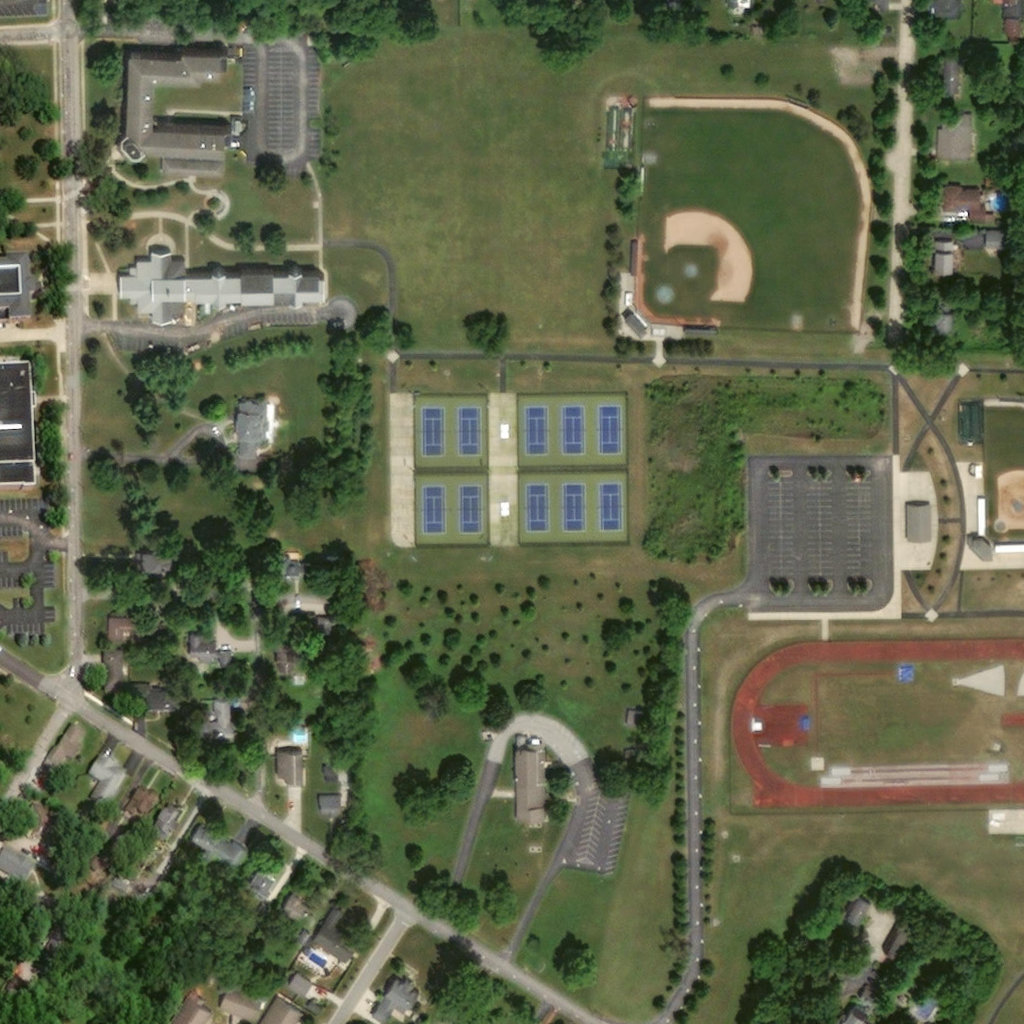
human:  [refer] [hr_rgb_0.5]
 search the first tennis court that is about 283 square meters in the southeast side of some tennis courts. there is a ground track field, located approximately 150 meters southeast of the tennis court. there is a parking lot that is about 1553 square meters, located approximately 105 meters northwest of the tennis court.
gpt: <box>[[44, 47, 46, 52, 0]]</box>